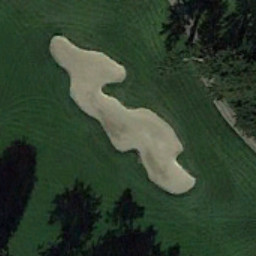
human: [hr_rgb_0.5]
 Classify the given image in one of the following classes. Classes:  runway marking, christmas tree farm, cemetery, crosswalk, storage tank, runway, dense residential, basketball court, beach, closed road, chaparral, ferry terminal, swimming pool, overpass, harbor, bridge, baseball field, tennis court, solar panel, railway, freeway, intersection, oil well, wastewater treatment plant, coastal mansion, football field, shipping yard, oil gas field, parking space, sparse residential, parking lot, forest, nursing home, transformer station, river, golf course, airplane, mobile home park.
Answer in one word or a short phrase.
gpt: golf course